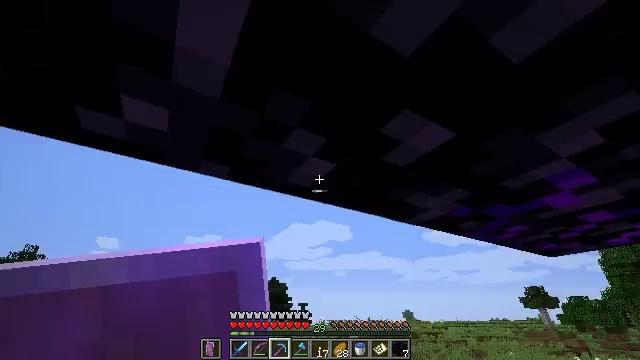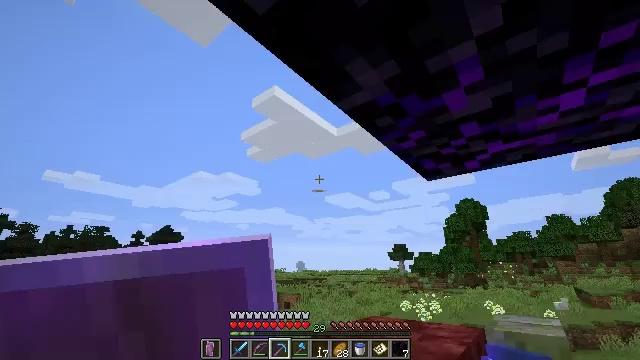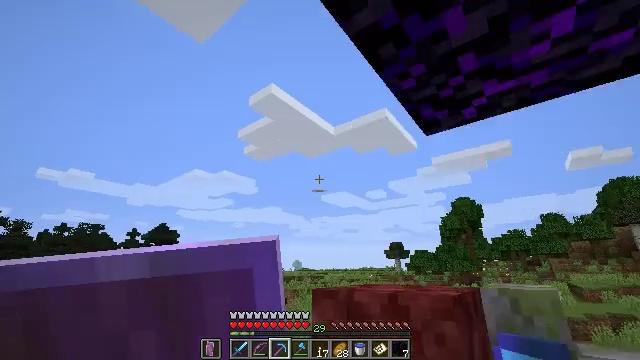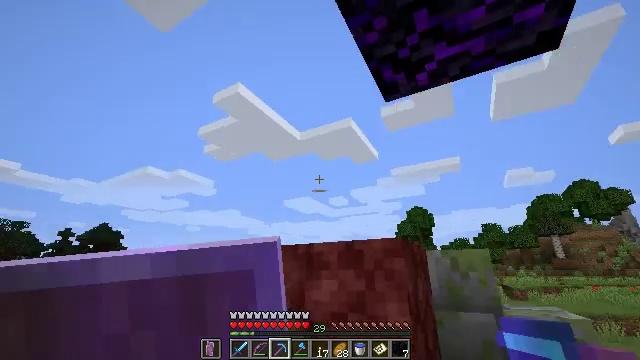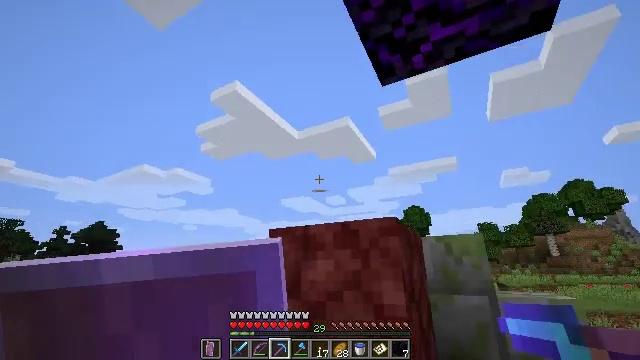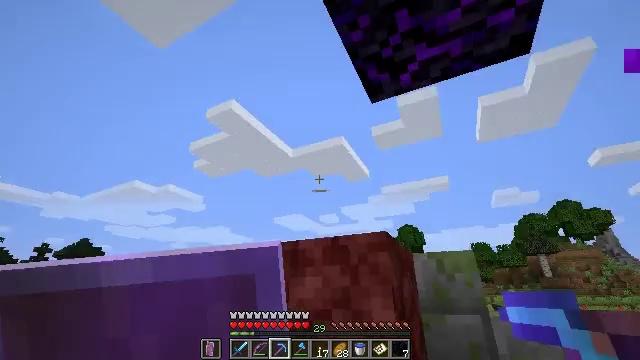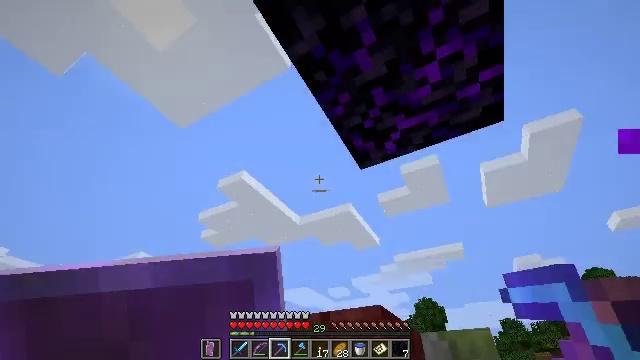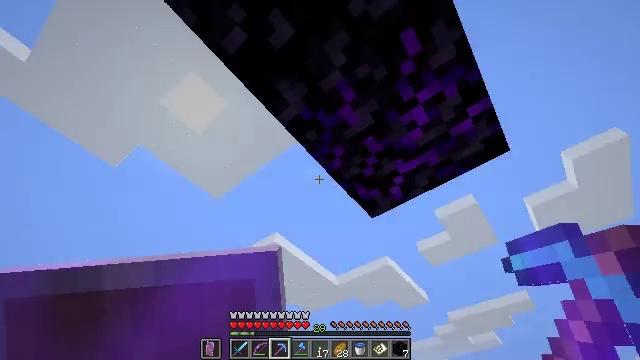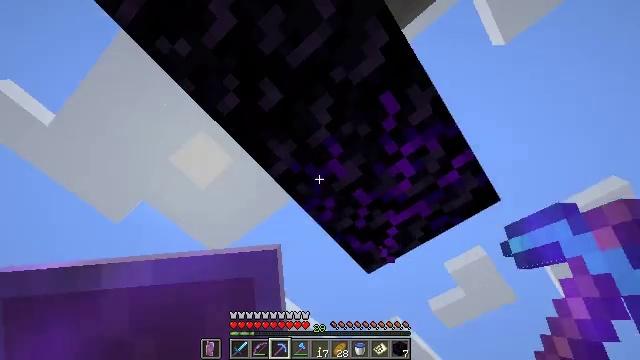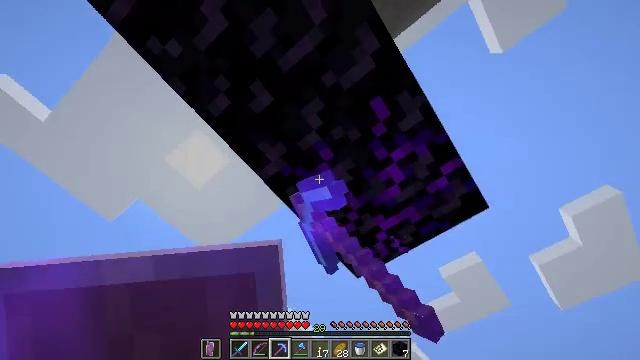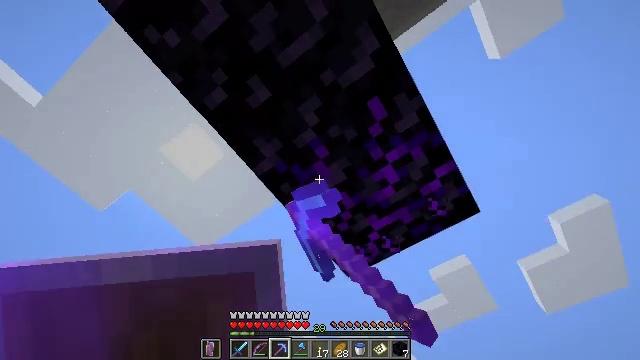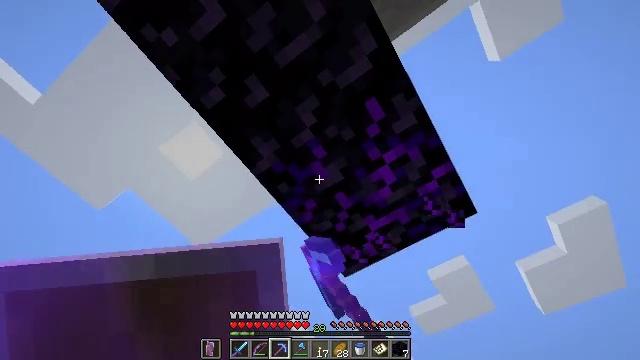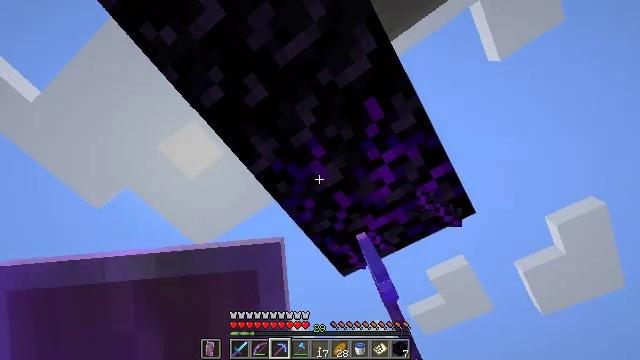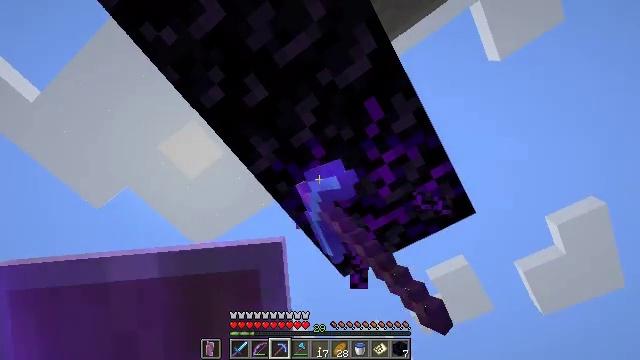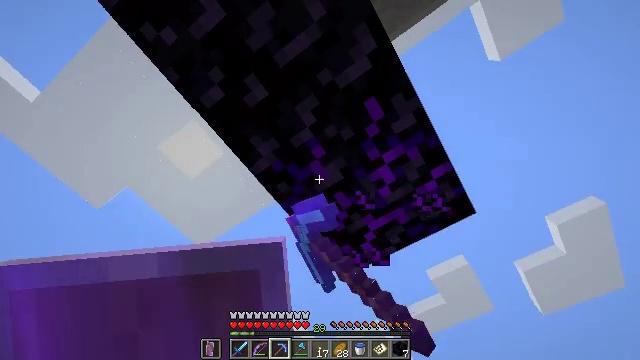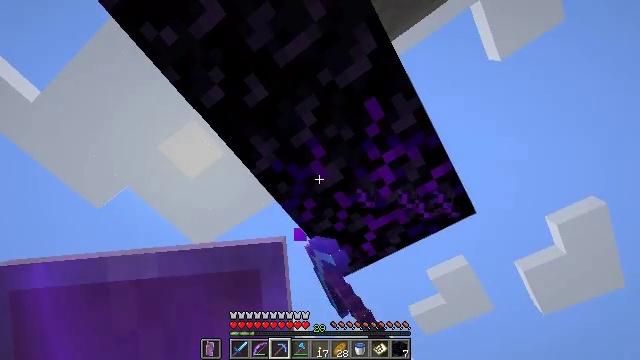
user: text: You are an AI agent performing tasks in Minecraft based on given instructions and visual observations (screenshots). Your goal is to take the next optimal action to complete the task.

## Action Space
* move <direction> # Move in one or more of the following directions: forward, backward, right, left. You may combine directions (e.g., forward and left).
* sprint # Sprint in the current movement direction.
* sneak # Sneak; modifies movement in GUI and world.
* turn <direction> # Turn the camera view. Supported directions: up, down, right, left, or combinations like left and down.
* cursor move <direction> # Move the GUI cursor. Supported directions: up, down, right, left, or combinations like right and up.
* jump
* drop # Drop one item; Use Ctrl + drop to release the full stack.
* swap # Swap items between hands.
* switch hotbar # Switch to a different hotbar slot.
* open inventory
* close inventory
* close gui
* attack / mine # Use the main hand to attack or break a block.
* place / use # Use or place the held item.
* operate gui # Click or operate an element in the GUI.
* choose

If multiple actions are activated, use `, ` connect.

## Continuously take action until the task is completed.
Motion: motion action
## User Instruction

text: Collect the crying obsidian underground.
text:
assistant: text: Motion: move right, turn right and down
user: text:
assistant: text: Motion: move right
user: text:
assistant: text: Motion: move right, turn right and up
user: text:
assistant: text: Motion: move right
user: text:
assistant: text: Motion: move right, turn right and up
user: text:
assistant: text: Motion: move right, turn left and up
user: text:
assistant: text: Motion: turn left and up
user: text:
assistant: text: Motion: turn left and up, attack / mine
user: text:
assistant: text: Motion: turn right, attack / mine
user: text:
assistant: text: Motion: turn right, attack / mine
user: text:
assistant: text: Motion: attack / mine
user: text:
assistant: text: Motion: attack / mine
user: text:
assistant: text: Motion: attack / mine
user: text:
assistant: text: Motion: attack / mine
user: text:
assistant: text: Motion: attack / mine
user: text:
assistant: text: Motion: attack / mine
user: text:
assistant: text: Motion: attack / mine
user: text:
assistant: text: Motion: attack / mine
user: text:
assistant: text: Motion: attack / mine
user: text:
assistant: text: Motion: attack / mine
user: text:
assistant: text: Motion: attack / mine
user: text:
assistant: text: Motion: attack / mine
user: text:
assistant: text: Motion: attack / mine
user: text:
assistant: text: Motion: attack / mine
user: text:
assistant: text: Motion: attack / mine
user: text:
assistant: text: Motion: attack / mine
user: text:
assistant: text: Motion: attack / mine
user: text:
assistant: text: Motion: turn right, attack / mine
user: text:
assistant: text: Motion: attack / mine
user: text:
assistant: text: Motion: attack / mine